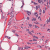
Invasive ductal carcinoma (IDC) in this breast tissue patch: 1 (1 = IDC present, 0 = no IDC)